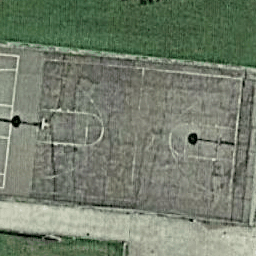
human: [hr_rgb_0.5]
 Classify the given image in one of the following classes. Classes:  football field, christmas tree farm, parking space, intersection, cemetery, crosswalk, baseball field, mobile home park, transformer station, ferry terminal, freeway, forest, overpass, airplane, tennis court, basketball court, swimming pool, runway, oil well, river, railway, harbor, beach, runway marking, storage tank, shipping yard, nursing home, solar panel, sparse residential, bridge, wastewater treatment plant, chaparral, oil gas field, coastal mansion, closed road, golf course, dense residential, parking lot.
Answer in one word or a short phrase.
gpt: basketball court